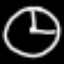
Label: clock